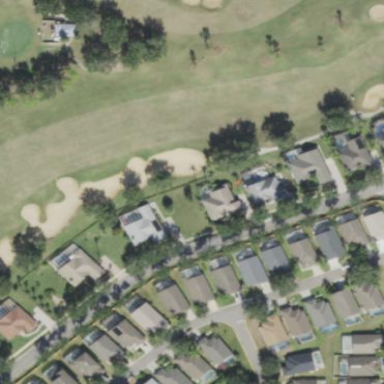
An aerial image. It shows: Grassy area designated as golf fairway.